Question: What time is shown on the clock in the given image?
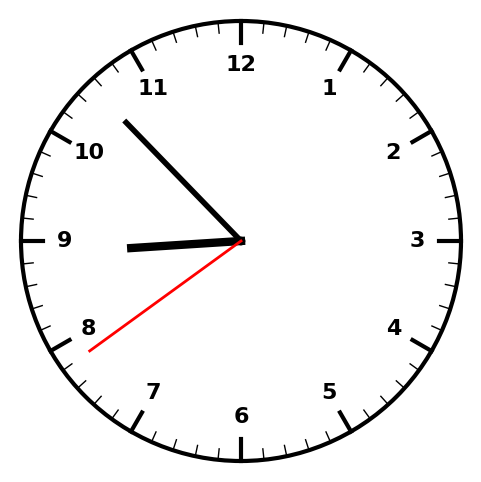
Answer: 08:52:39